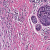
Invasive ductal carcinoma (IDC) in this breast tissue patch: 0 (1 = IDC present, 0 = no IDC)